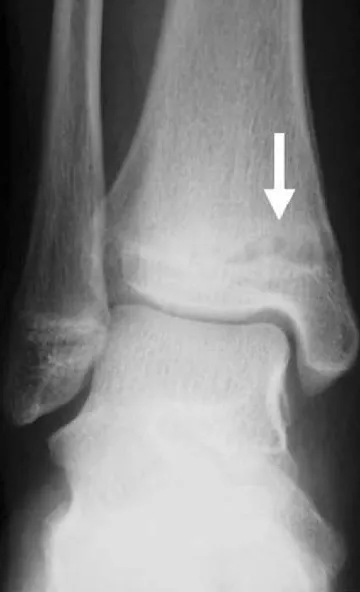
The distal tibia.
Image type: radiology (x_ray)